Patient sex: F
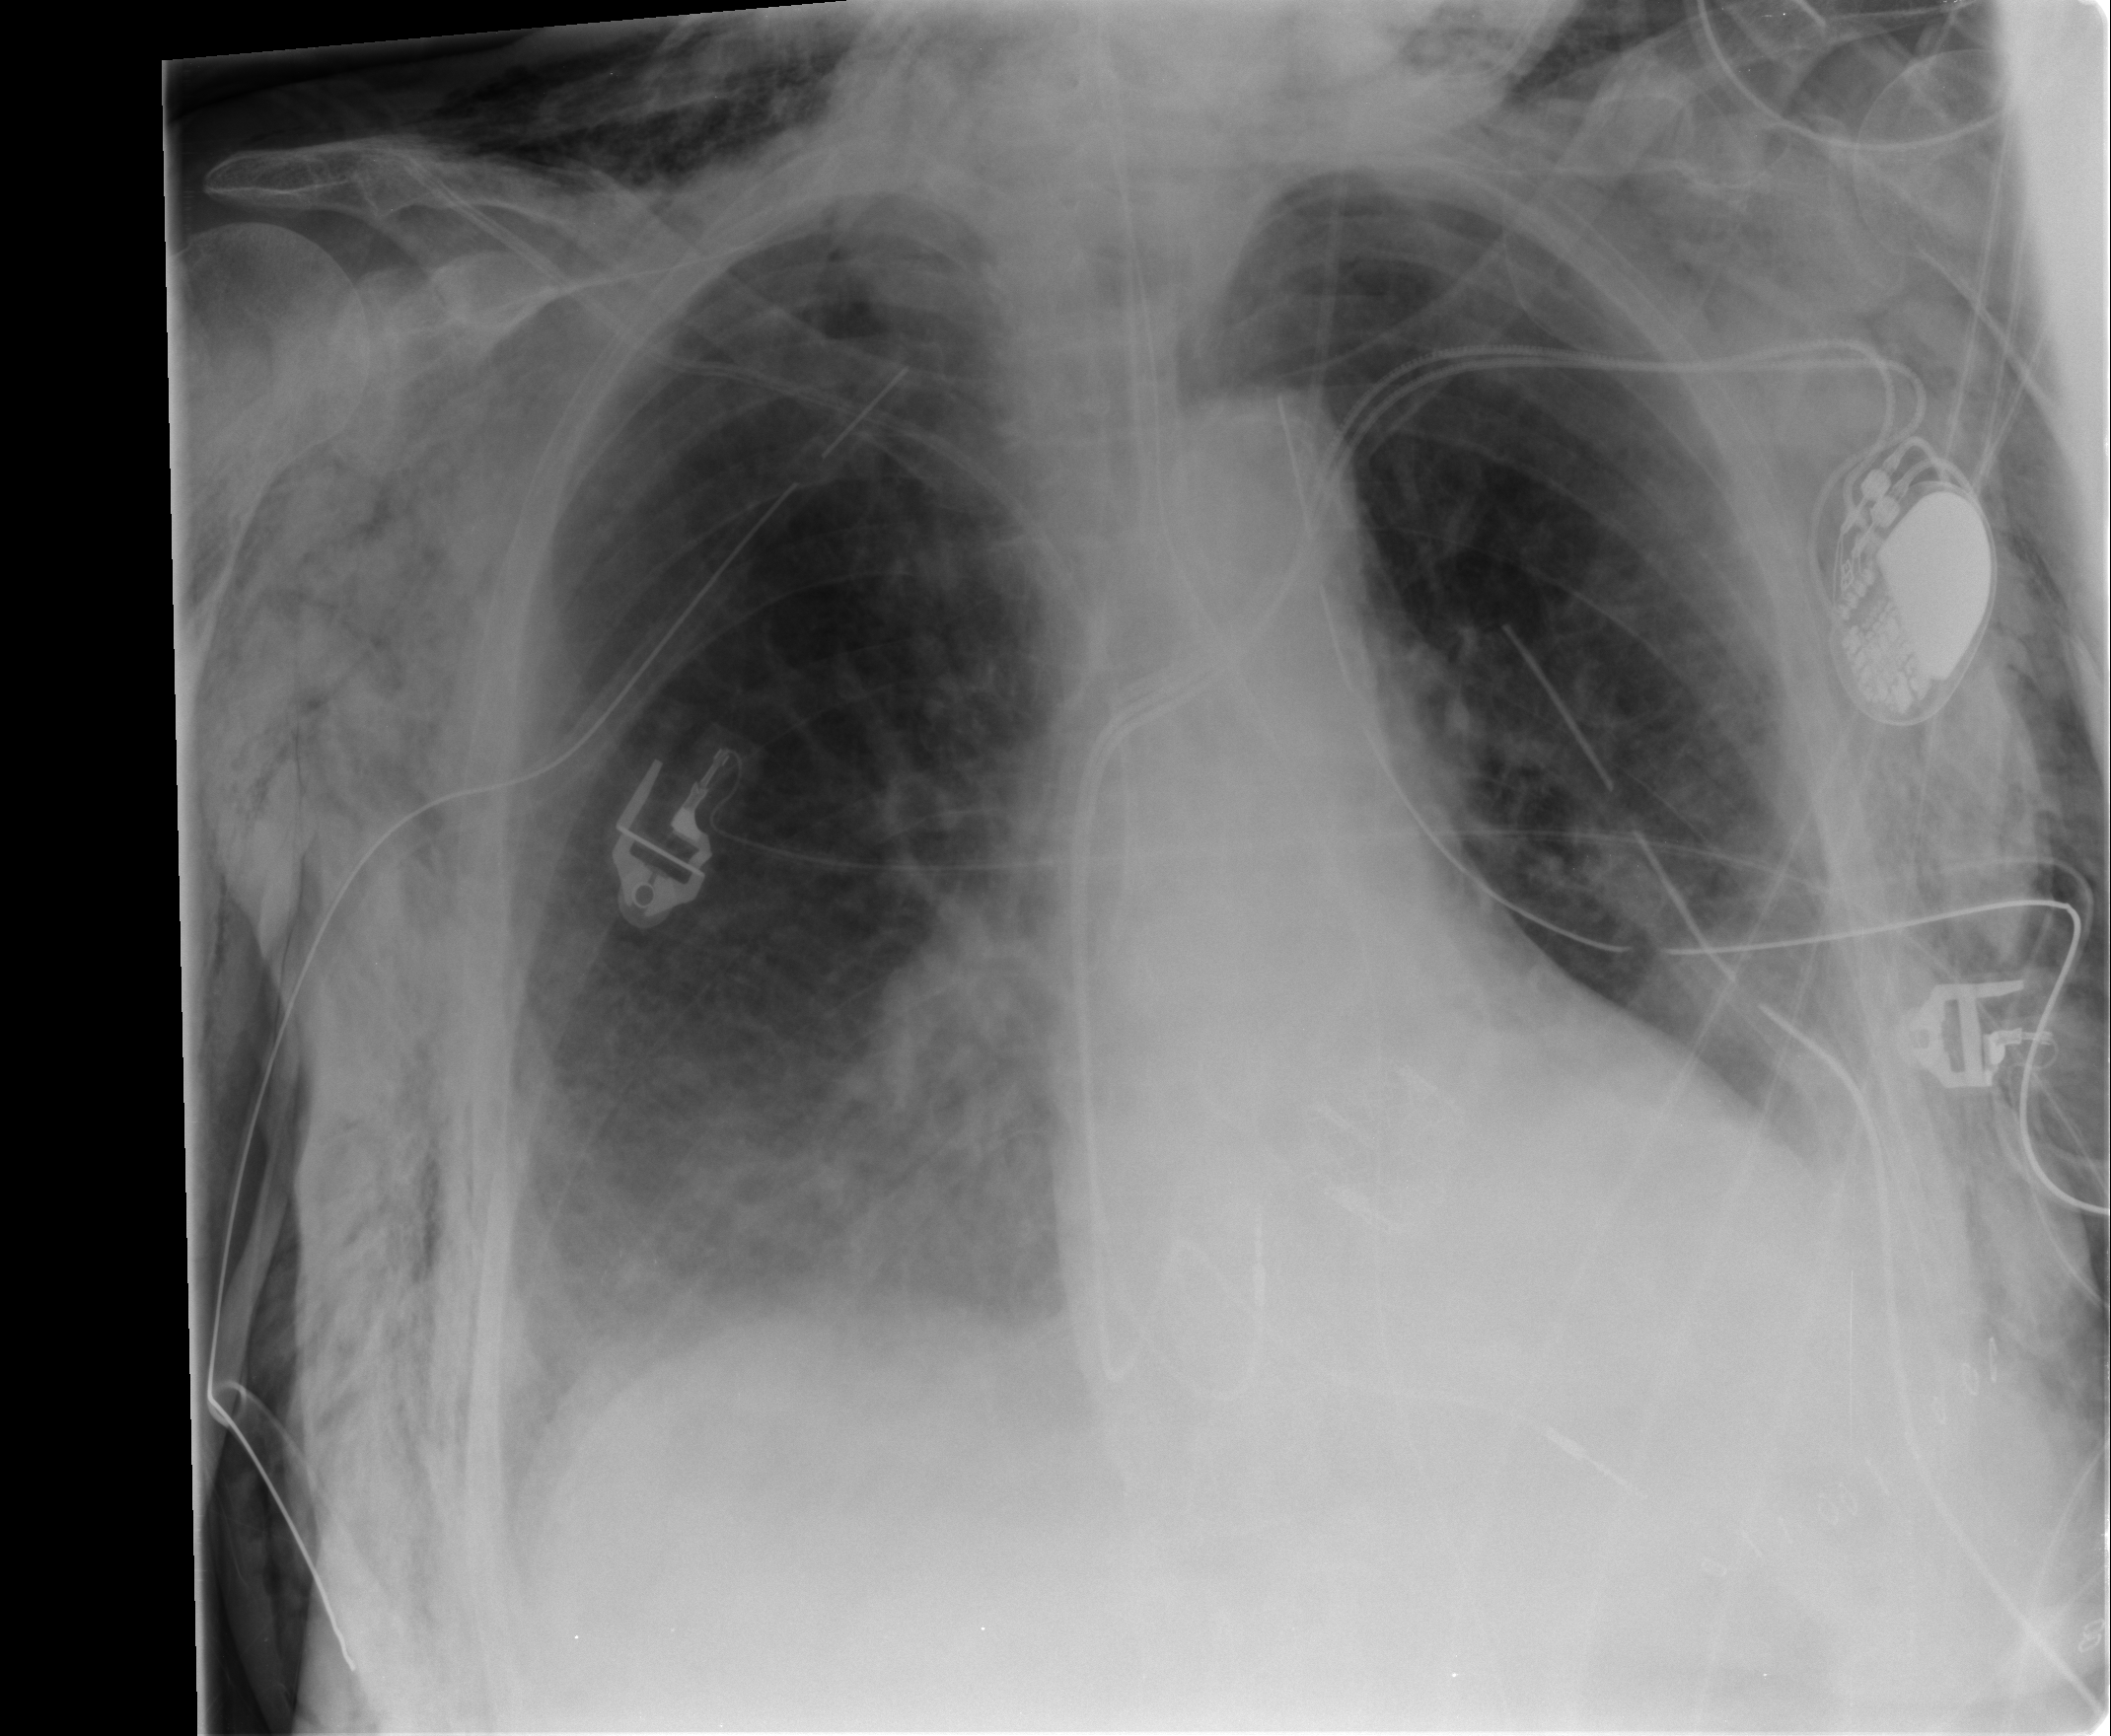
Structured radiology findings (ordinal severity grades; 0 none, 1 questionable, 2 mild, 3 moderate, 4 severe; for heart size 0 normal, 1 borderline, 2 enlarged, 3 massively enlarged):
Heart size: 0
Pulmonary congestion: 0
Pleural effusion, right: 0
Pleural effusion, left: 2
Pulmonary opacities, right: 0
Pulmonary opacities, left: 0
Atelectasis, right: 2
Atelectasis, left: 2